Question: I am using EF5 as my ORM tool. I have a relationship between 3 tables in the DB as follows:

Table 1 is the main table. It has a "1 to 0..1" relationship to Table 2. Table 2 has a "many to 1" relationship to Table 3.
Now when you import this into EF, it collapses (hides) Table 2. You get to Table 3 by doing something like:
'''
Table1.Table3
'''
Basically in my T4 template for generating code, I need to know if the relationship between Table 1 and Table 3 is hiding a middle table.
How can I do this?
It is easy for a many to many table link, as I can look at the navigation properties relationship multiplicity as follows:
'''
if (navProperty.FromEndMember.RelationshipMultiplicity == RelationshipMultiplicity.Many &&
navProperty.ToEndMember.RelationshipMultiplicity == RelationshipMultiplicity.Many)
'''
And I will know a table is missing inbetween, but with the model above, it becomes a many to 0..1 relationship, which may or may not be hiding a middle table.
Any ideas?
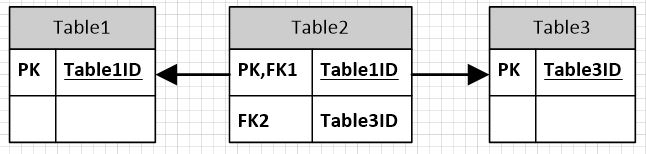
Answer: I managed to find a rough workaround for this, and is as follows:
'''
bool collapsedTable = false;
string relationshipTypeName = navProperty.RelationshipType.Name;
var assocSet = container.BaseEntitySets.OfType<AssociationSet>()
.Where(es => es.Name == relationshipTypeName && !es.ElementType.IsForeignKey)
.FirstOrDefault();
if (assocSet != null)
{
collapsedTable = true;
}
'''
In case anyone hits a similar problem. It seems to fix the exact issue I was having...whether or not this is a 100% solution to it for 100% percent of cases, I am not sure. Any issues with it, and I will revisit.